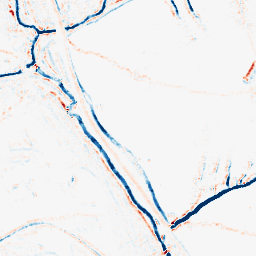
Category: morphological
Decomposition family: morphological_rect
Decomposition parameters: operation: average
width: 5
height: 5
Upsampling method: bilinear
Upsampling parameters: scale: 4
Upsampling scale: 4